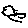
Label: bird